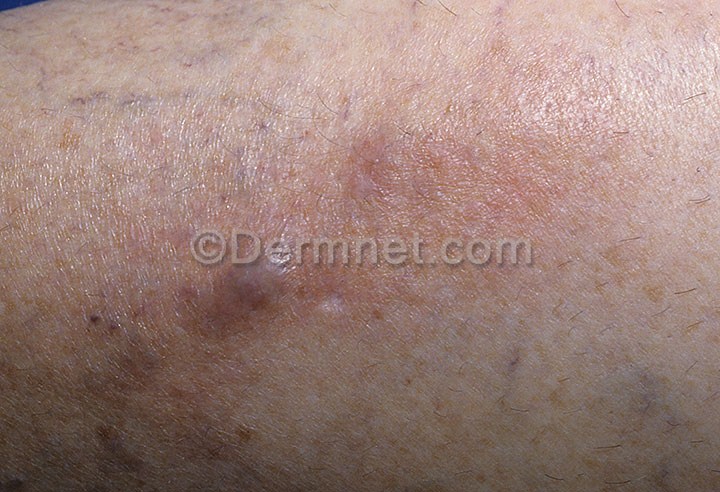
Disease: Eczema Photos